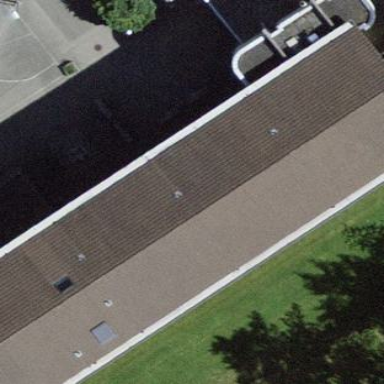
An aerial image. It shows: School building.